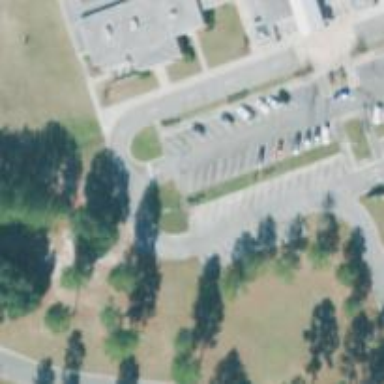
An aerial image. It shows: Parking space.